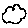
Label: cloud